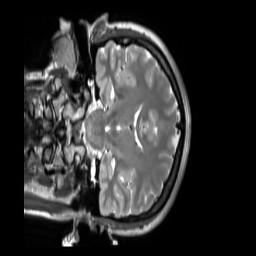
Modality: T2w
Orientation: coronal
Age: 35
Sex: female
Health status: ill
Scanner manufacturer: siemens
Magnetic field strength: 3 T
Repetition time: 2.8 s
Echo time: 0.326 s